Question: I need help deserialize JSON output to a datatable in C# using Newtsonsoft.json (JSON.NET). I have looked at many examples an diskussions on this and many other forums but i can not figure out how to do it.
JSON sample to deserialize:
'''
[{
"display_name": "Check MWExternal",
"plugin_output": "MWExternal.exe: not running",
"host": {
"name": "WIN2008.arlaplast.local"
} },{
"display_name": "Swap usage",
"plugin_output": "Paging File usage is = 39.19 %",
"host": {
"name": "srvdccz01.arlaplast.local"
}},{
"display_name": "Swap usage",
"plugin_output": "Paging File usage is = 40 %",
"host": {
"name": "srvdccz02.arlaplast.local"
}}]
'''
The response structure always looks the same but can have many blocks
I want this in a table looking like this

Here are my code so far: (Only gives me First two columns in table, not the host.name)
'''
public partial class test : System.Web.UI.Page
{
protected void Page_Load(object sender, EventArgs e)
{
PopulateList();
}
public class Host
{
public string name { get; set; }
}
public class RootObject
{
public string display_name { get; set; }
public string plugin_output { get; set; }
public Host host { get; set; }
}
public static DataTable ToDataTable<T>(List<T> items)
{
DataTable dataTable = new DataTable(typeof(T).Name);
//Get all the properties
System.Reflection.PropertyInfo[] Props = typeof(T).GetProperties(BindingFlags.Public | BindingFlags.Instance);
foreach (PropertyInfo prop in Props)
{
//Defining type of data column gives proper data table
var type = (prop.PropertyType.IsGenericType && prop.PropertyType.GetGenericTypeDefinition() == typeof(Nullable<>) ? Nullable.GetUnderlyingType(prop.PropertyType) : prop.PropertyType);
//Setting column names as Property names
dataTable.Columns.Add(prop.Name, type);
}
foreach (T item in items)
{
var values = new object[Props.Length];
for (int i = 0; i < Props.Length; i++)
{
//inserting property values to datatable rows
values[i] = Props[i].GetValue(item, null);
}
dataTable.Rows.Add(values);
}
//put a breakpoint here and check datatable
return dataTable;
}
public void PopulateList()
{
string uri = "https://op5.ateavdc.se/api/filter/query?query=[services]%20state!=0&columns=display_name,plugin_output,host.name";
string _auth = string.Format("{0}:{1}", "USERNAME", "PASSWORD");
string _enc = Convert.ToBase64String(Encoding.ASCII.GetBytes(_auth));
string _cred = string.Format("{0} {1}", "Basic", _enc);
try
{
dynamic webRequest__1 = (HttpWebRequest)WebRequest.Create(uri);
webRequest__1.Headers.Add("Authorization", _cred);
webRequest__1.ContentType = "application/json; charset=utf-8";
webRequest__1.Method = "GET";
dynamic webResponse = (HttpWebResponse)webRequest__1.GetResponse();
if (webResponse.StatusCode == HttpStatusCode.OK)
{
dynamic reader = new StreamReader(webResponse.GetResponseStream());
string s = reader.ReadToEnd();
TextBox1.Text = s.ToString();
var data = JsonConvert.DeserializeObject<List<RootObject>>(s);
DataTable dt = ToDataTable(data);
GridView1.DataSource = dt;
GridView1.DataBind();
}
else
{
Response.Write(webResponse.StatusCode);
}
}
catch (Exception ex)
{
Response.Write(ex.Message);
}}}
'''
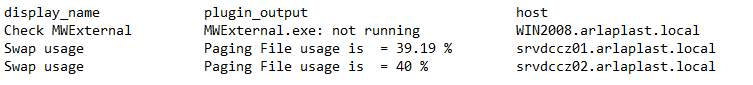
Answer: Thinking that you know how the nested Json is going to come up, based on the example provided, lets create the class,
'''
public class Host
{
public string name { get; set; }
}
public class RootObject
{
public string display_name { get; set; }
public string plugin_output { get; set; }
[JsonProperty("host")]
public Host h { get; set; }
public string Host { get { return this.h.name;} set {this.h.name = value;}}
}
'''
Now lets do the DeserializeObject using 'NewtonSoft'
'''
string s = "[{"display_name": "Check MWExternal","plugin_output": "MWExternal.exe: not running","host": { "name": "WIN2008.arlaplast.local"} },{"display_name": "Swap usage","plugin_output": "Paging File usage is = 39.19 %","host": { "name": "srvdccz01.arlaplast.local"}},{"display_name": "Swap usage","plugin_output": "Paging File usage is = 40 %","host": { "name": "srvdccz02.arlaplast.local"}}]";
JsonConvert.DeserializeObject<List<RootObject>>(s);
'''
You will get the output as below,
<URL>
Then if you filter against that using linq,
'JsonConvert.DeserializeObject<List<RootObject>>(s).Select(x => new {x.display_name, x.plugin_output, x.Host})'
<URL>
Hope this helps..!